Question: There is a table name 'Top_Up'. Its current snapshot is:

When I run query 'SELECT * FROM Top_Up WHERE Top_up_ID = (round(random() * 9 ) + 1);' on it, I am getting random result. Sometimes it is returning with two tuples, sometimes no tuples and sometime one tuple.
To debug I run the query 'Select (round(random() * 9 ) + 1);' and it is always returning only one tuple in the result.
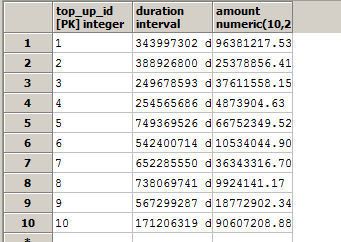
Answer: Round is being calculated per row. Try this:
'''
SELECT TOP 1 * FROM Top_Up ORDER BY (round(random() * 9 ) + 1);
'''
If you run your test against your table you should see a much different result:
'''
Select (round(random() * 9 ) + 1) FROM Top_Up '
'''
If you just want a random record I would go with:
'''
SELECT TOP 1 * FROM Top_Up ORDER BY NEWID()
'''